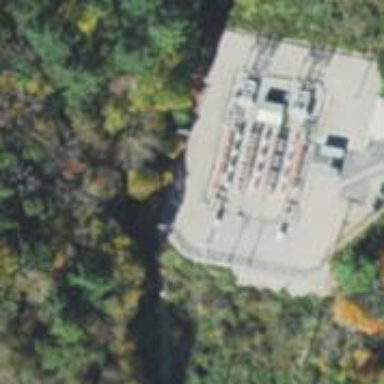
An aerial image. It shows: Distribution-level power substation.